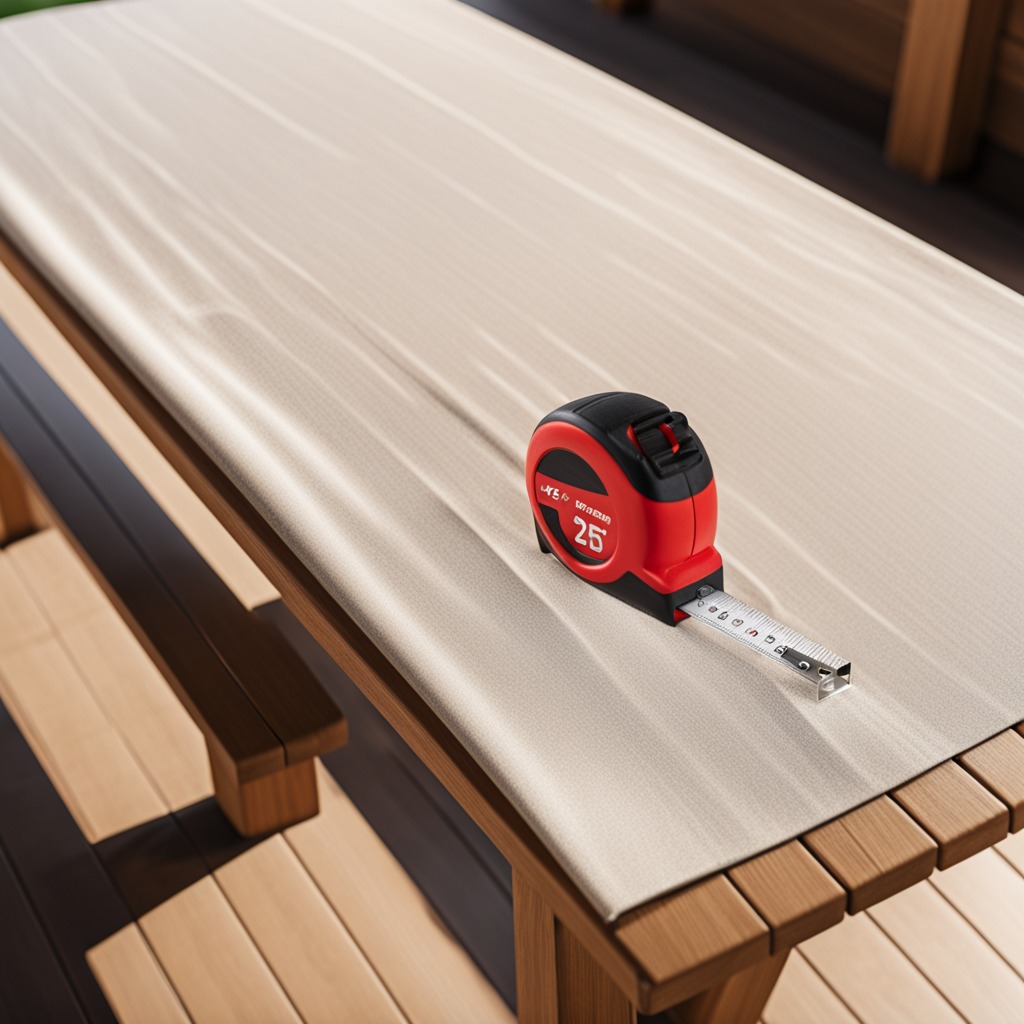
A measuring tape is lying on the wooden table.